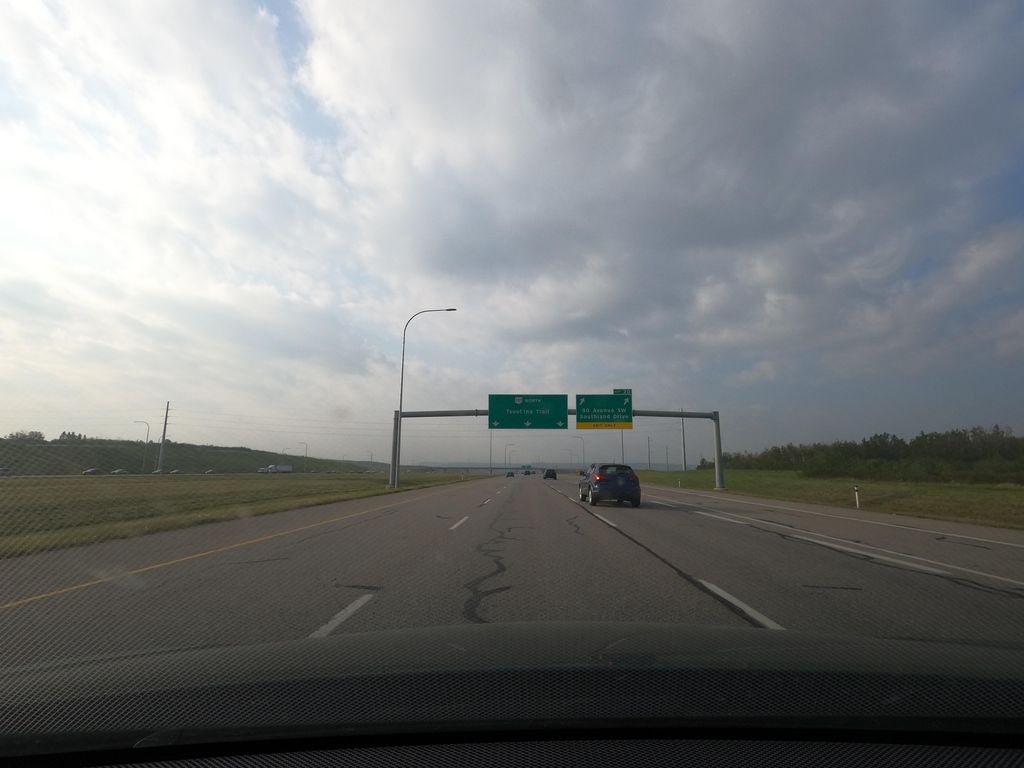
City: calgary